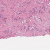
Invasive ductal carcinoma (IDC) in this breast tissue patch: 1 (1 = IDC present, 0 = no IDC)